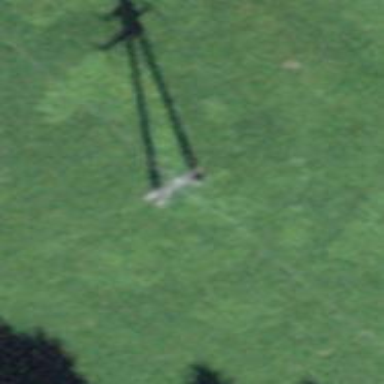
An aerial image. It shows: Power tower.